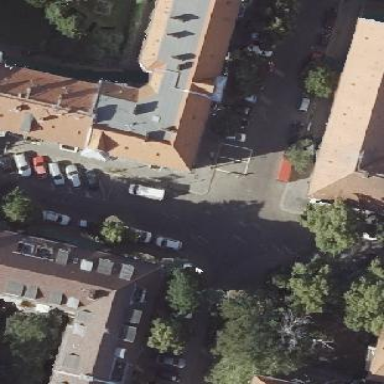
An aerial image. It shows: Residential building with double saltbox roof shape.